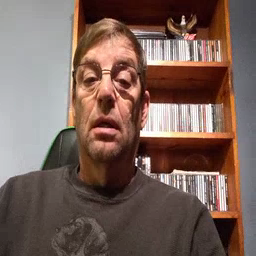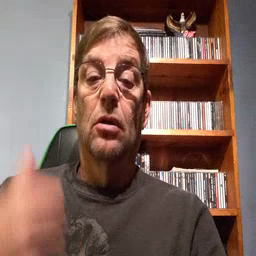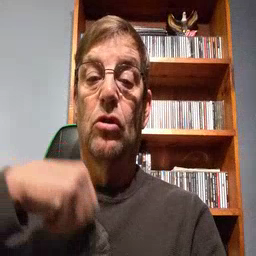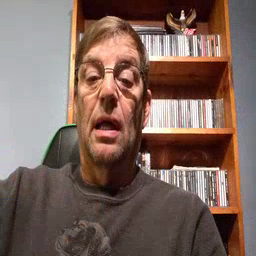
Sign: jacket